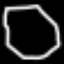
Label: octagon